Question: I removed the title of the form because I don't want it. when I did that, a back button on the iOS(On android back button does not show) started to show on the bottom of the form.

I've tried to override showForm() in the StateMachine and invoke setTitle("") but the back button is still there.
'''
@Override
public Form showForm(String resourceName, Command sourceCommand) {
Form f = super.showForm(resourceName, sourceCommand);
f.setTitle("");
return f;
};
'''
Is there a way to remove that back button?
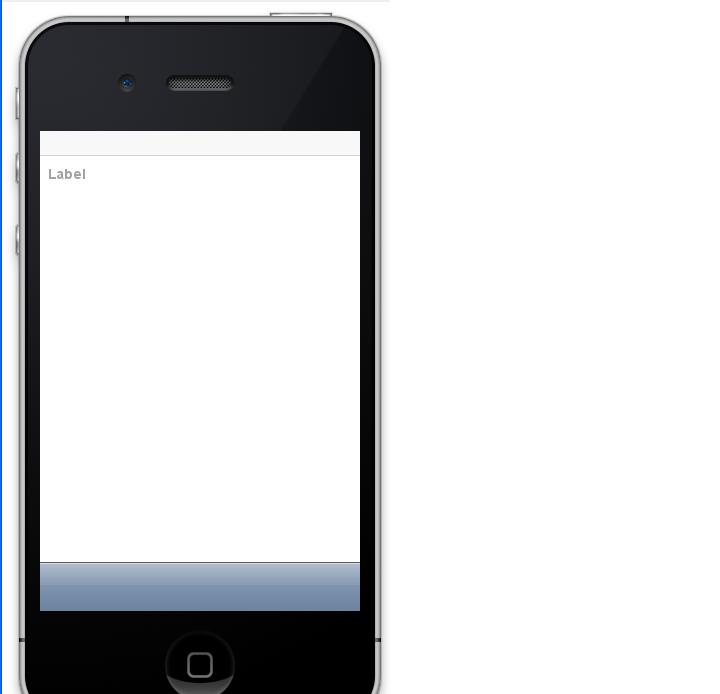
Answer: That's not the way. Override allowBackTo as:
'''
protected boolean allowBackTo(String formName) {
return false;
}
'''